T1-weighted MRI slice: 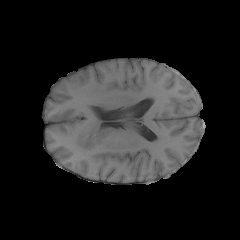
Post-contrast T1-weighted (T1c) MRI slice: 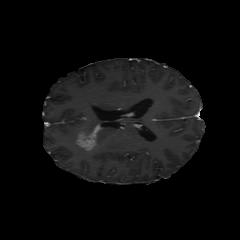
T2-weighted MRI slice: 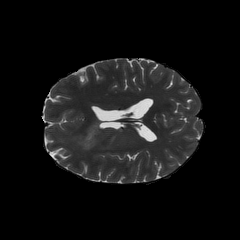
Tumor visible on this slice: yes